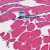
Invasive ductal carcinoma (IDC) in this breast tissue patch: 0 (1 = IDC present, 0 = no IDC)